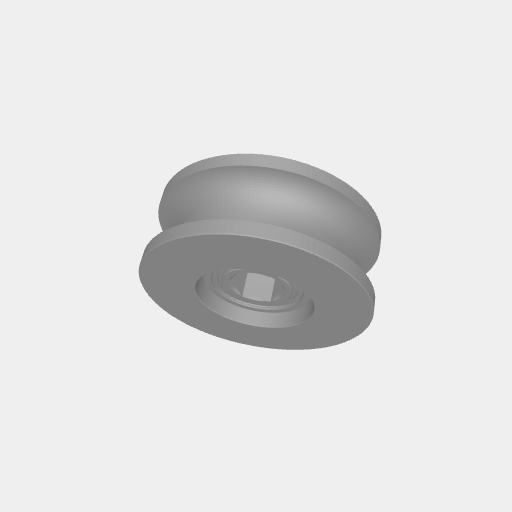
Part: UWheel8RID